Chest X-ray. View position: AP
Patient age: 60
Patient sex: M
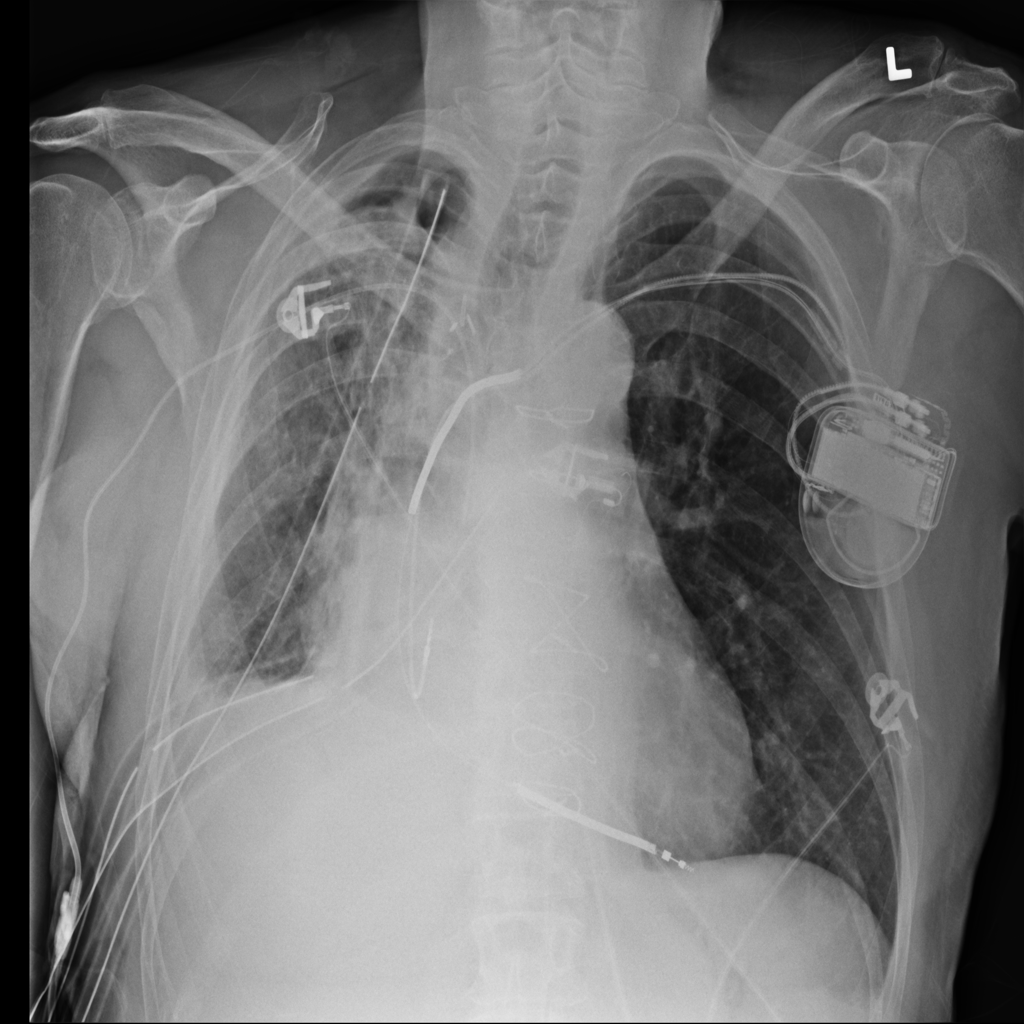
Finding: Pneumothorax